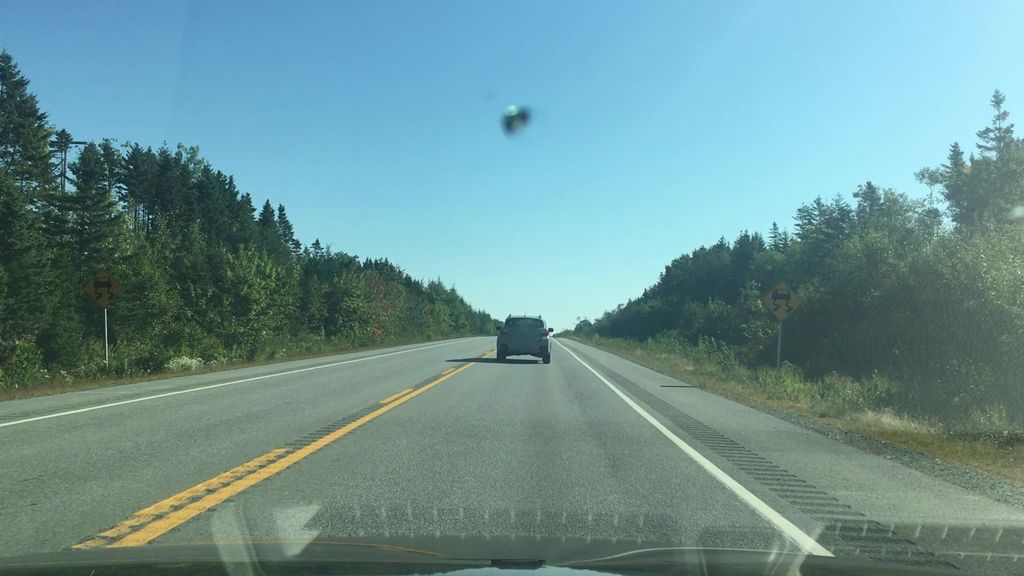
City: halifax